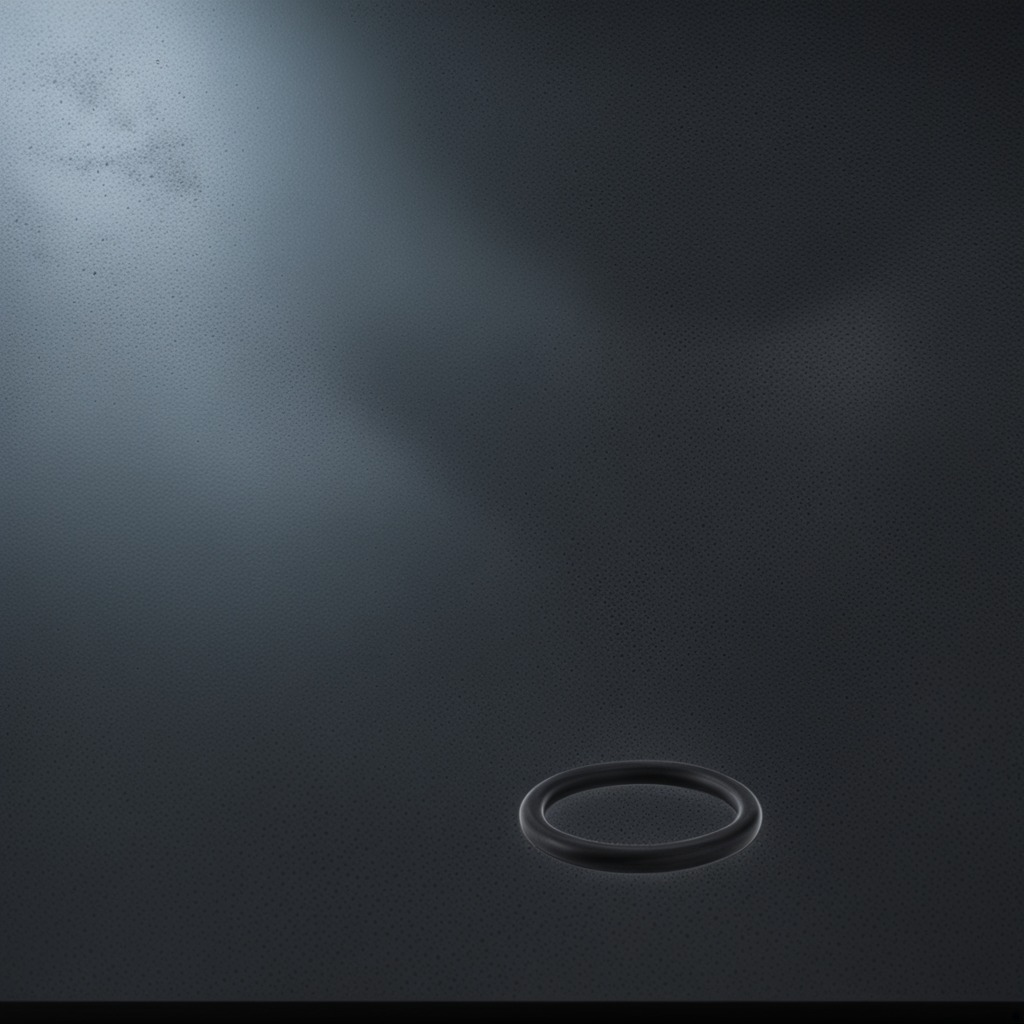
A rubber O-ring is lying on a clean granite table inside a workshop at night.